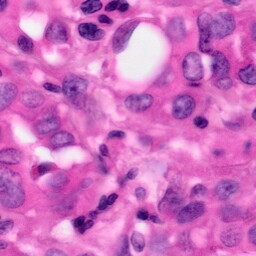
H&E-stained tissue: Pancreatic